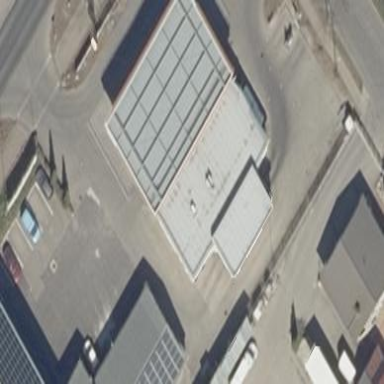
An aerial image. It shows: Retail building.